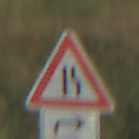
Verkehrszeichen: EinseitigVerengteFahrbahnRechts
Zusatzzeichen unten: RichtungsangabeDurchPfeile5
Umgebung: Outdoor, Nature
Tageszeit: MorningAfternoon
Wetter: Clear
Licht: Natural
Jahreszeit: NotSpecified
Kontrast: HighContrast